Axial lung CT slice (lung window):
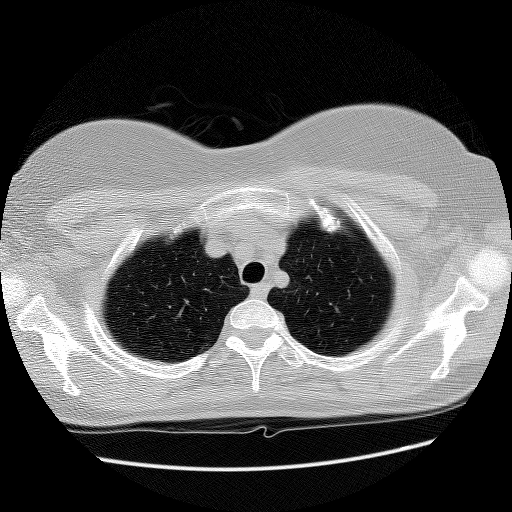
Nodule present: no